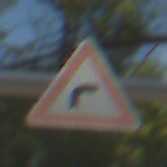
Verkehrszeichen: KurveRechts
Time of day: MorningAfternoon
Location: Outdoor (Nature)
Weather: PartlyCloudy
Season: NotSpecified
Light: Natural